Interaction volume radius: 5 \u00c5
Interaction volume height: 20 \u00c5
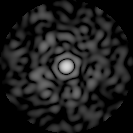
Disorder parameter: 0.8229